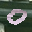
Label: 0